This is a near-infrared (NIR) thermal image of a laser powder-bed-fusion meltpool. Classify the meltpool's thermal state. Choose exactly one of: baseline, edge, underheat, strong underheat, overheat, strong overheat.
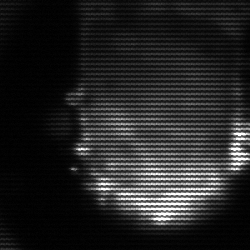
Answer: baseline